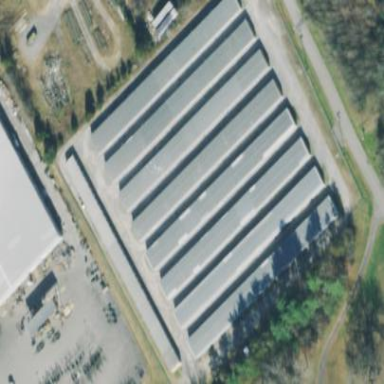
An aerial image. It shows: Building housing storage rental shop.